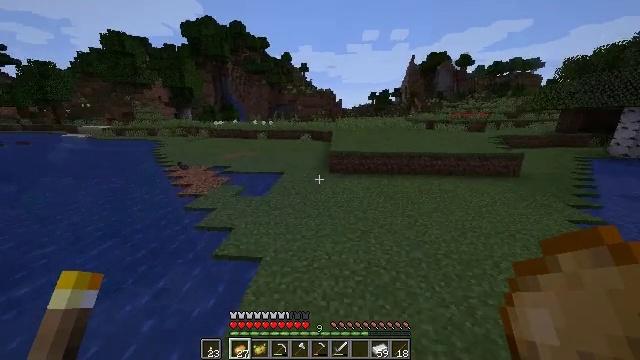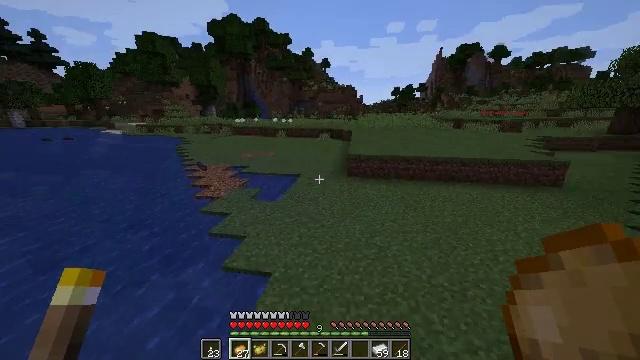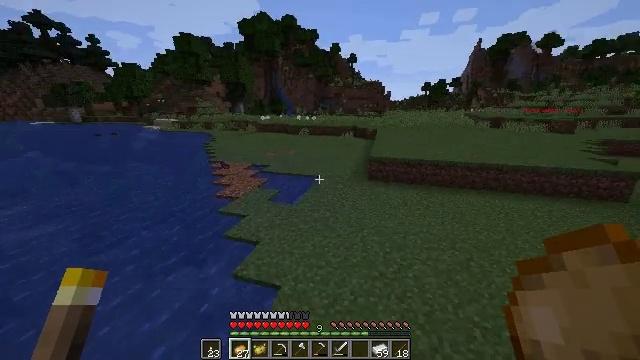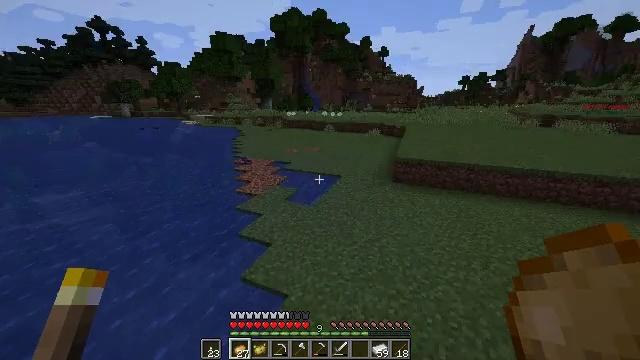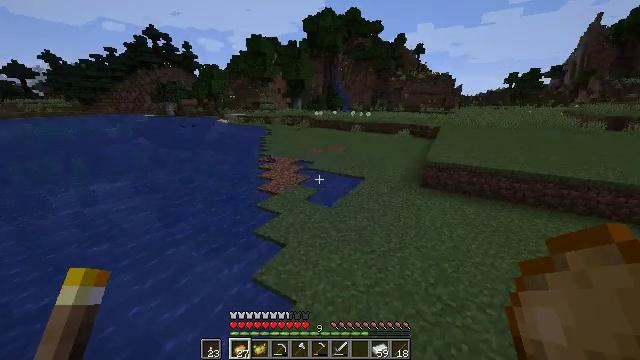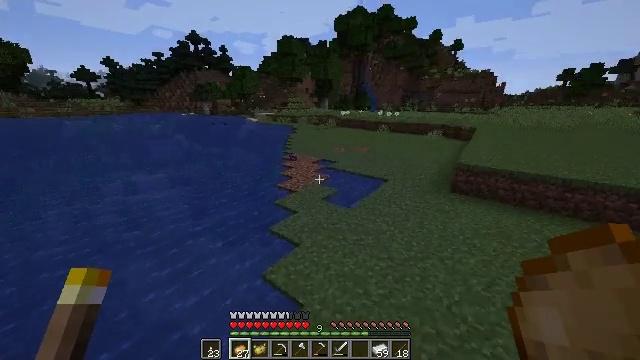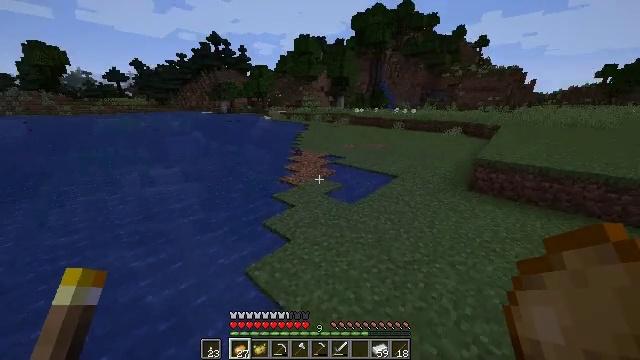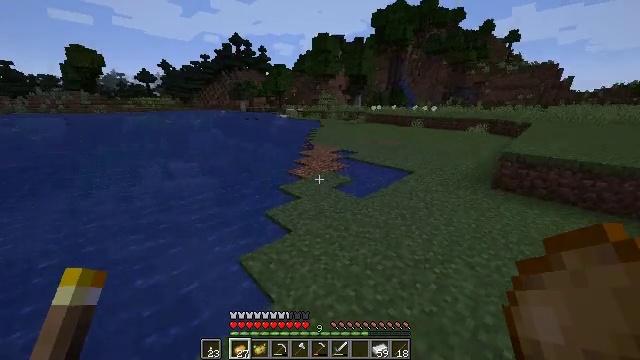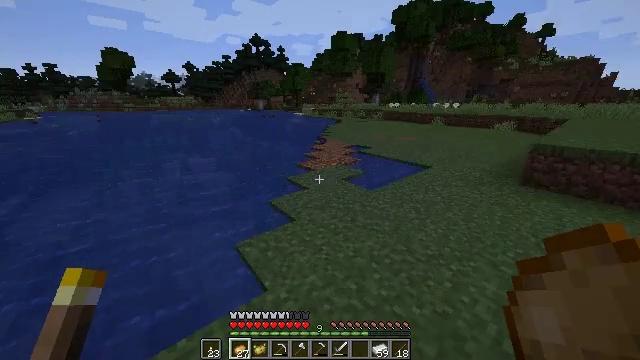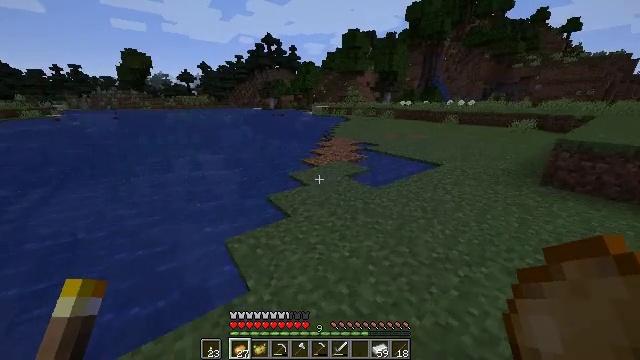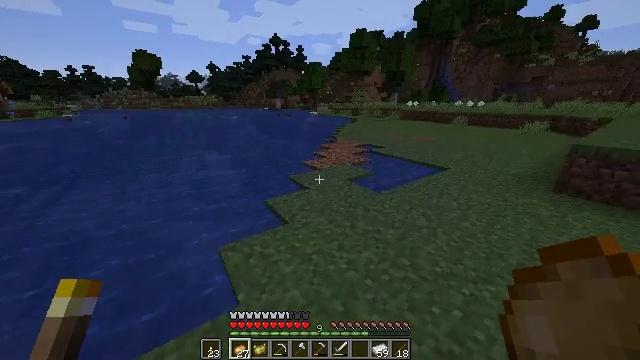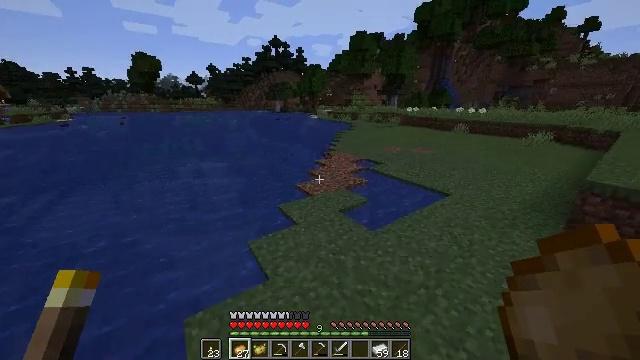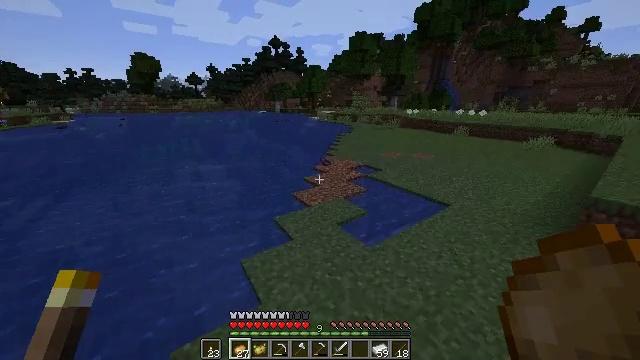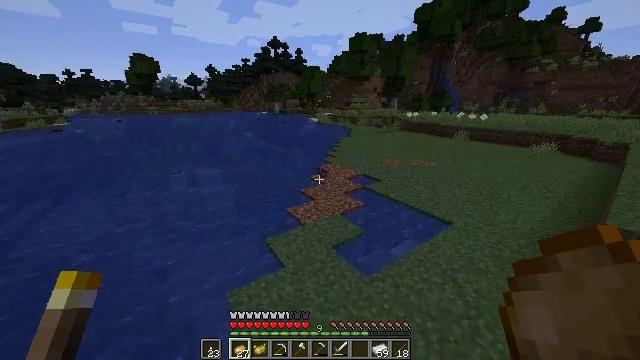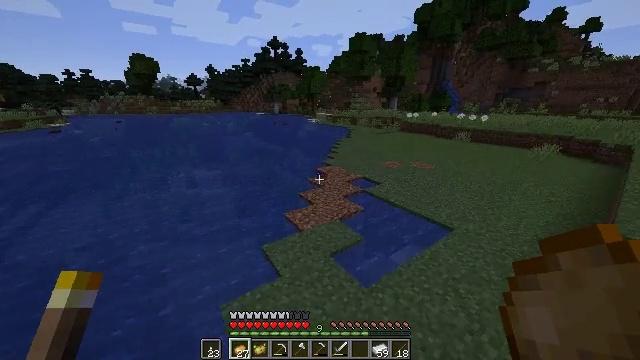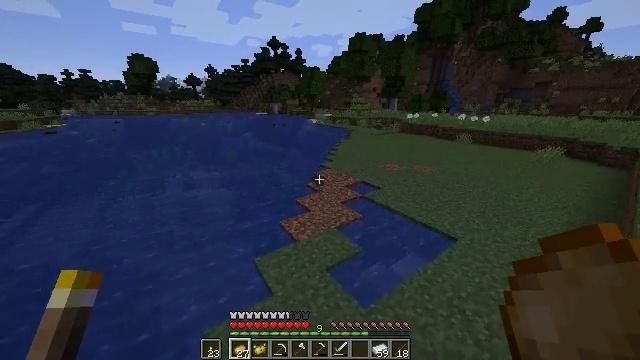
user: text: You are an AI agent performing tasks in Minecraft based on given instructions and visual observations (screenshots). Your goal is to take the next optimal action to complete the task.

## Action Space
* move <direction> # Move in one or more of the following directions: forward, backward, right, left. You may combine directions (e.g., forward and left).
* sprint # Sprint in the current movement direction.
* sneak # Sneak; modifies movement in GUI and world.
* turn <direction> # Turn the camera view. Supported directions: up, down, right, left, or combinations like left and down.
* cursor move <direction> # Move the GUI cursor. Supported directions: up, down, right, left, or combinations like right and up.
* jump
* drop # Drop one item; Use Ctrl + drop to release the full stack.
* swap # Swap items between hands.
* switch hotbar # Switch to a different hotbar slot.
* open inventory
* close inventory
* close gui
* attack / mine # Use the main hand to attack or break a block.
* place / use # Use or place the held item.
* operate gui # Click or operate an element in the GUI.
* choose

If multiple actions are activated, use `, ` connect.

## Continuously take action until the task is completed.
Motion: motion action
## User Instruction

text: Craft a baked potato using a furnace.
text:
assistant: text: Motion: move forward and move right, sprint, turn left and down, jump
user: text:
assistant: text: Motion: move forward and move right, sprint, turn left, jump
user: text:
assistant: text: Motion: move forward and move right, sprint, turn left and down, jump
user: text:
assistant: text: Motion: move forward and move right, sprint, turn left, jump
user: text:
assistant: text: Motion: move forward and move right, turn left, jump
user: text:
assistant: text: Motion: move forward, turn left, jump
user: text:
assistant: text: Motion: move forward, turn left, jump
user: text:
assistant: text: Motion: move forward, turn left, jump
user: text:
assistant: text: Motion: move forward, turn left, jump
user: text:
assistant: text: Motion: move forward, turn left, jump
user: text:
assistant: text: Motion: move forward, jump
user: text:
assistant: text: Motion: move forward, sprint, jump
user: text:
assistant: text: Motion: move forward, sprint, jump
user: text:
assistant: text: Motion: move forward, sprint, jump
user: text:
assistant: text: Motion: move forward, sprint, jump
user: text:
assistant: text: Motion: move forward, jump
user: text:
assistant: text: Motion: move forward, jump
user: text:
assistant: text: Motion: move forward, jump
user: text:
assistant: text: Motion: move forward, jump
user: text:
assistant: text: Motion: move forward
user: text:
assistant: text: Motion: move forward
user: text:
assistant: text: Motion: move forward
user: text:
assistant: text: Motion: move forward, sprint
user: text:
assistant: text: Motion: move forward, sprint
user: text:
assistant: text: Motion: move forward
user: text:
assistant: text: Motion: move forward
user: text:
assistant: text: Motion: move forward
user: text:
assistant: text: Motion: move forward, sprint
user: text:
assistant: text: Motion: move forward, sprint
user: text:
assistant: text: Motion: move forward, sprint